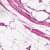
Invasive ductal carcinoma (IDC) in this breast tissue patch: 0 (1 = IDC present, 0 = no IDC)